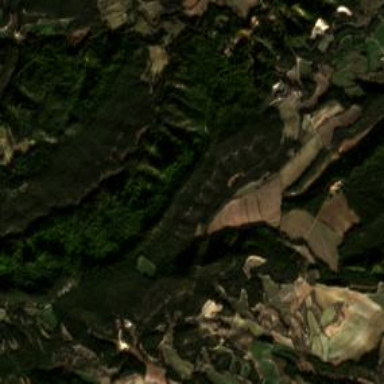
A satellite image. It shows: Natural ridge in the landscape.